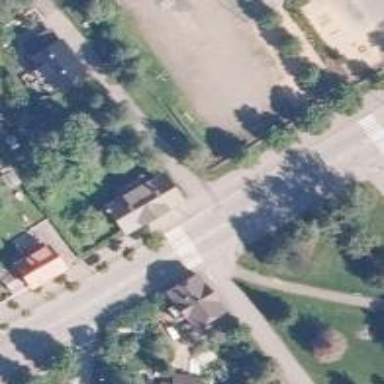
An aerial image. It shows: Marked crossing on asphalt cycleway.